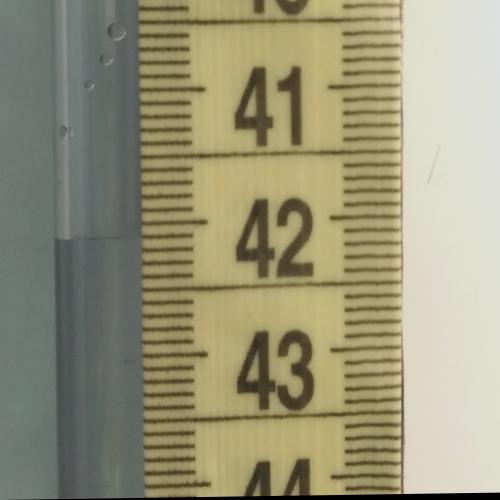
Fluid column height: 42.1 cm